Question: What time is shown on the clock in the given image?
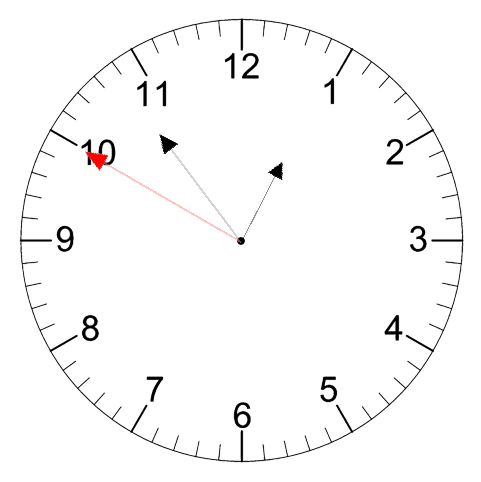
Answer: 12:53:50